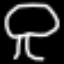
Label: mushroom